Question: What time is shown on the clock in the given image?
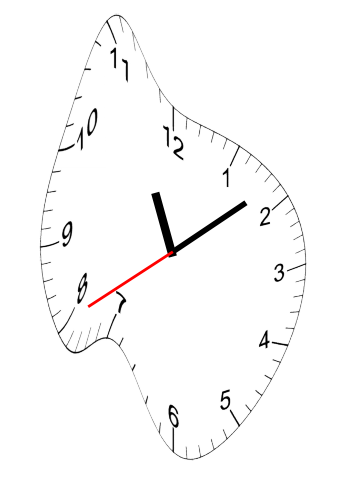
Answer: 11:08:40